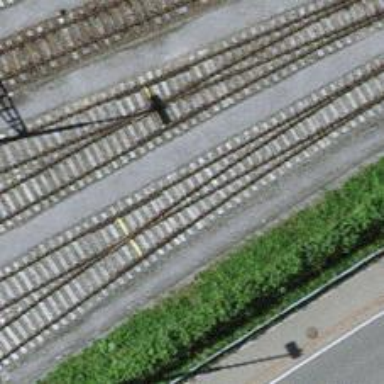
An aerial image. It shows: Rail yard with electrified rails and single track.